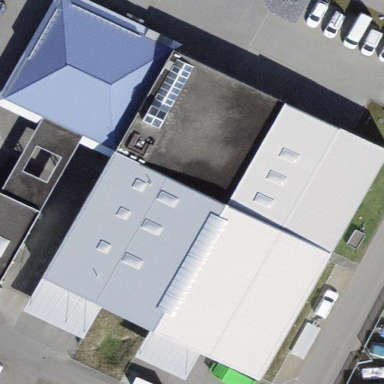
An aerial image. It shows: Industrial building.